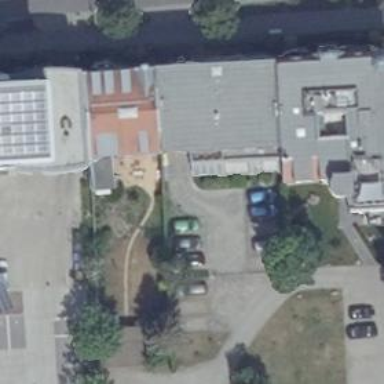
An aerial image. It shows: Driveway that serves as building passage under tunnel.